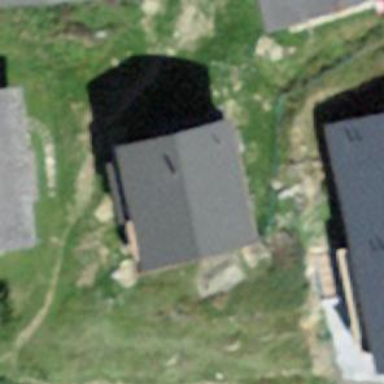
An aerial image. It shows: Part of building.